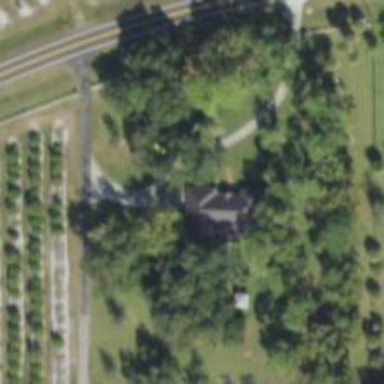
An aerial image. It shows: Driveway.